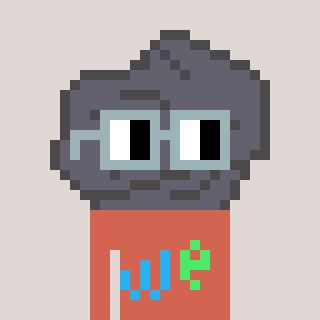
a pixel art character with square dark gray glasses, a rock-shaped head and a peachy-colored body on a warm background